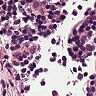
Metastatic tissue present: no